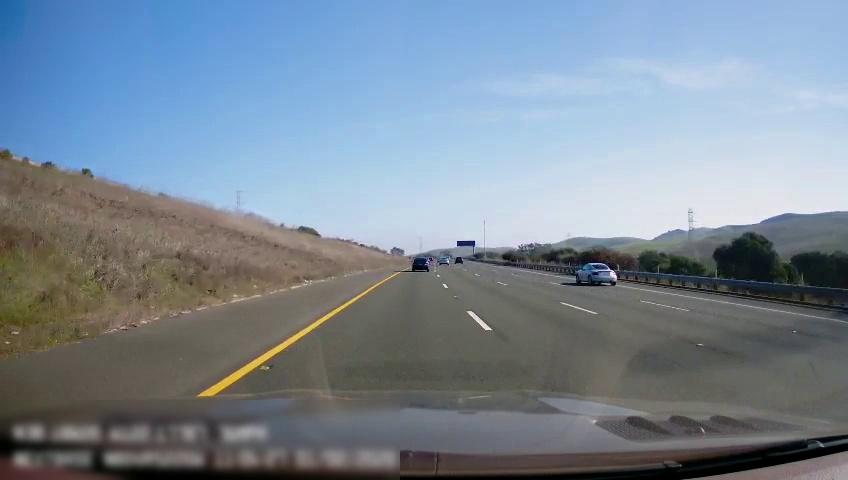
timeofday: Day
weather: Sunny
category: Drivable Space
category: Vehicles | Car
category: Vehicles | Car
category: Vehicles | Car
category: Vehicles | Car
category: Lanes | Current Lane
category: Lanes | Current Lane
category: Lanes | Alternate Lane
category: Lanes | Alternate Lane
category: Lanes | Alternate Lane